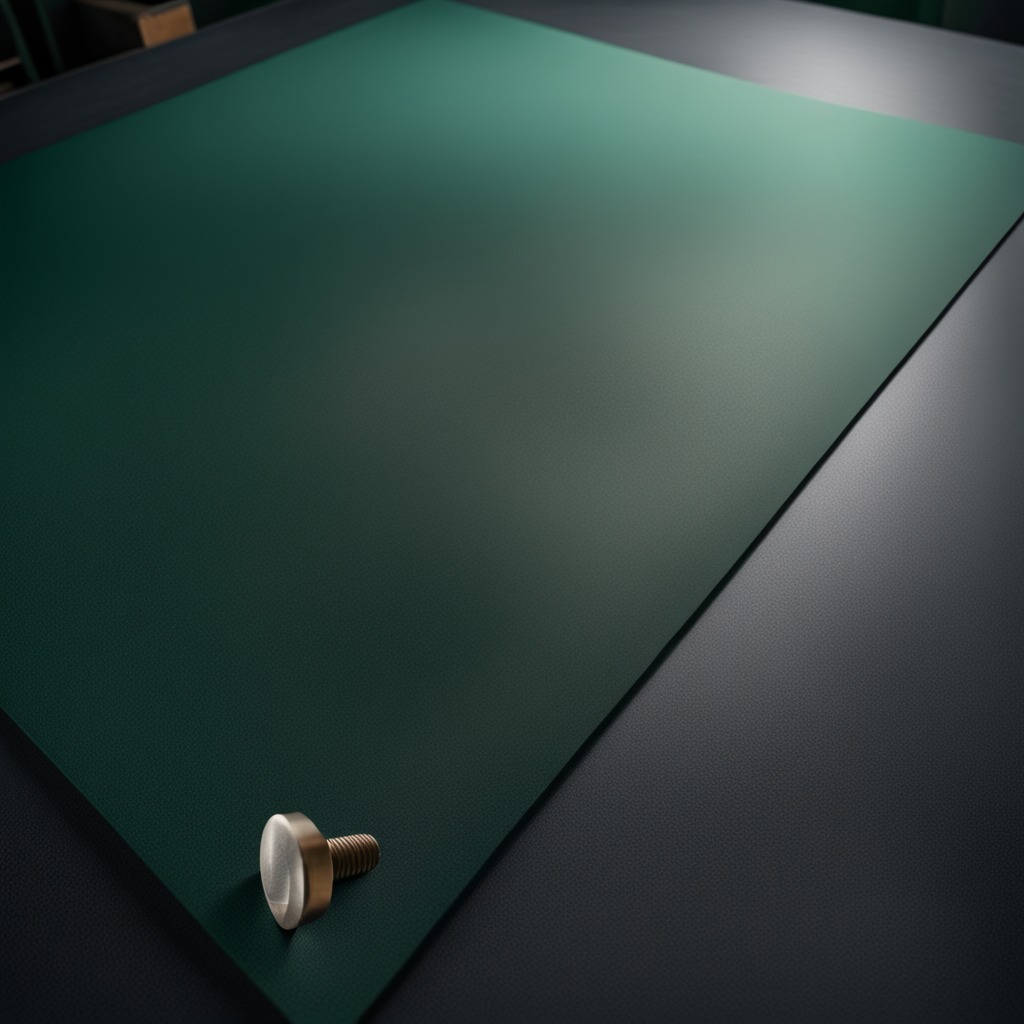
A metal screw is lying on the tabletop.